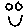
Label: smiley face